Question: I'm trying to style a table by separating each inner column with a 3px white border, like this:

So far I've tried a couple of approaches but I'm having a heck of a time. First, I tried setting a right border for each td element, but I found the border broke through the overall table border creating gaps in the outer border. Here's the code and the fiddle:
HTML:
'''
<table class="grid">
<tr><td>Heading 1</td><td>Heading 2</td><td>Heading 3</td></tr>
<tr><td>A1</td><td>B1</td><td>C1</td></tr>
<tr><td>A2</td><td>B2</td><td>C2</td></tr>
<tr><td>A3</td><td>B3</td><td>C3</td></tr>
</table>
'''
CSS:
'''
.grid {
font-family: segoe ui, calibri, arial, sans-serif;
font-size: 12px;
color: #5B636B;
border: 1px solid #CCC;
border-collapse: collapse;
background-color: #FFF;
}
.grid tr {
height: 30px;
border-bottom: 1px solid #F4F4F4;
}
.grid tr:first-child {
border: none;
background-color: #ECEEF4;
}
.grid tr:last-child {
border: none;
}
.grid td {
padding: 0px 5px 0px 5px;
border-right: 3px solid #FFF;
}
'''
FIDDLE:
<URL>.
The next approach I tried was to remove border-collapse: collapse and try to leverage the table's own cell spacing to achieve what I wanted. While I could remove the vertical spacing by using border-spacing, I couldn't figure out how to remove the horizontal spacing from the far left and far right cells.
Here's the code for that approach:
HTML:
'''
<table class="grid">
<tr><td>Heading 1</td><td>Heading 2</td><td>Heading 3</td></tr>
<tr><td>A1</td><td>B1</td><td>C1</td></tr>
<tr><td>A2</td><td>B2</td><td>C2</td></tr>
<tr><td>A3</td><td>B3</td><td>C3</td></tr>
</table>
'''
CSS:
'''
.grid {
font-family: segoe ui, calibri, arial, sans-serif;
font-size: 12px;
color: #5B636B;
border: 1px solid #CCC;
border-collapse: separate;
border-spacing: 5px 0px;
background-color: #FFF;
}
.grid tr {
height: 30px;
border-bottom: 1px solid #F4F4F4;
}
.grid tr:first-child {
border: none;
background-color: #ECEEF4;
}
.grid tr:last-child {
border: none;
}
.grid td {
padding: 0px 5px 0px 5px;
}
'''
I've also seen a suggestion that I could use the td:first-child and subsequently td:first-child + td, td:first-child + td + td and so on, but that seems awfully messy and not really practical because I don't know how many columns I'll have in the end and it could vary over time. (I would have posted a link to this post but as I'm new I can't post more than two links - its title is "HTML: How to style each table cell in a column via CSS?")
I'm also not keen on using empty columns, really just because it seems like there ought to be a better CSS alternative.
Could you help?
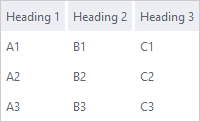
Answer: Here's a way of doing this (based on your second example):
Remove border-spacing from the table and then add a right border in every td, except the last one.
'''
.grid td {
padding: 0px 5px 0px 5px;
border-right: 3px solid white;
}
.grid td:last-child {
border-right: 0;
}
'''
<URL>